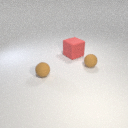
large red rubber cube behind small brown rubber sphere